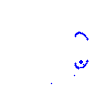
Particle: pion